Interaction volume radius: 5 \u00c5
Interaction volume height: 10 \u00c5
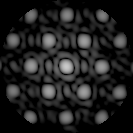
Disorder parameter: 0.1486